Interaction volume radius: 5 \u00c5
Interaction volume height: 15 \u00c5
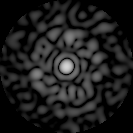
Disorder parameter: 0.8443